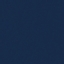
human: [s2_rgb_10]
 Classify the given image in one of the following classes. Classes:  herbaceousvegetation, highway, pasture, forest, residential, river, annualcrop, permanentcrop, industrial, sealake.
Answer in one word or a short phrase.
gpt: SeaLake